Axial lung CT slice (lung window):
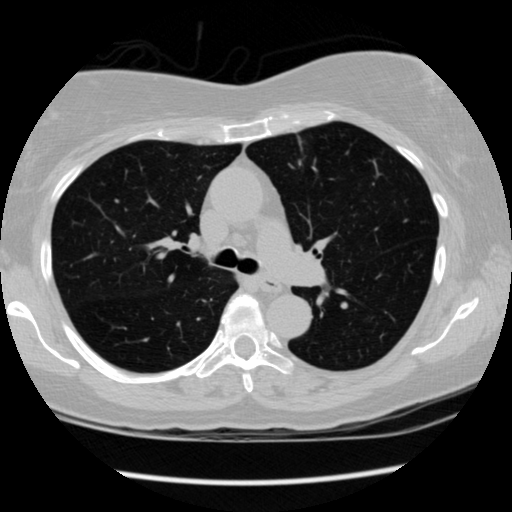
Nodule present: no